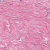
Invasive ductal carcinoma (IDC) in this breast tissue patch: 0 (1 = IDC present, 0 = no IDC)